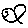
Label: fish